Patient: sex F, age 75
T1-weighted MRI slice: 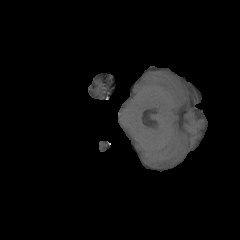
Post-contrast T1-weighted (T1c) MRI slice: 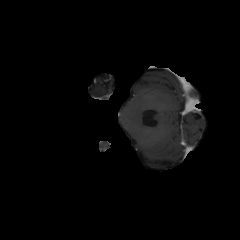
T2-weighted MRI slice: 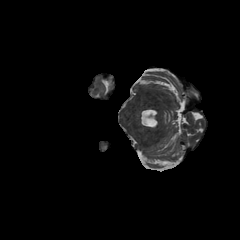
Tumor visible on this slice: no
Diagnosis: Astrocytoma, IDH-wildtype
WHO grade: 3